Question: I am trying to save multiple rows to a table, however, I am presented with a 'Mass Assignment Error'.
The error is: 'Illuminate \ Database \ Eloquent \ MassAssignmentException criteria_id'
'''
$criteria->save();
$criteria_id = $criteria->id;
foreach(Input::get('bedrooms') as $bedroom){
$new_bedroom=array(
'criteria_id' => $criteria->id,
'bedroom' => $bedroom,
);
$bedroom = new Bedroom($new_bedroom);
$bedroom->save();
}
'''
My database structure is:

so there isn't any incorrect spelling. The criteria_id comes from the variable from the recently saved criteria (see code above forloop).
Any help would be greatly appreciated.
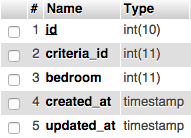
Answer: To be able to set properties by passing them to the model's constructor, you need to list all the properties you need in the '$fillable' array. As mentioned in the <URL>
'''
class Bedroom extends Eloquent {
protected $fillable = array('criteria_id', 'bedroom');
}
'''
Also you can use the 'create' method if you want. It creates a new model and saves it directly:
'''
foreach(Input::get('bedrooms') as $bedroom){
$new_bedroom=array(
'criteria_id' => $criteria->id,
'bedroom' => $bedroom,
);
$bedroom = Bedroom::create($new_bedroom);
}
'''